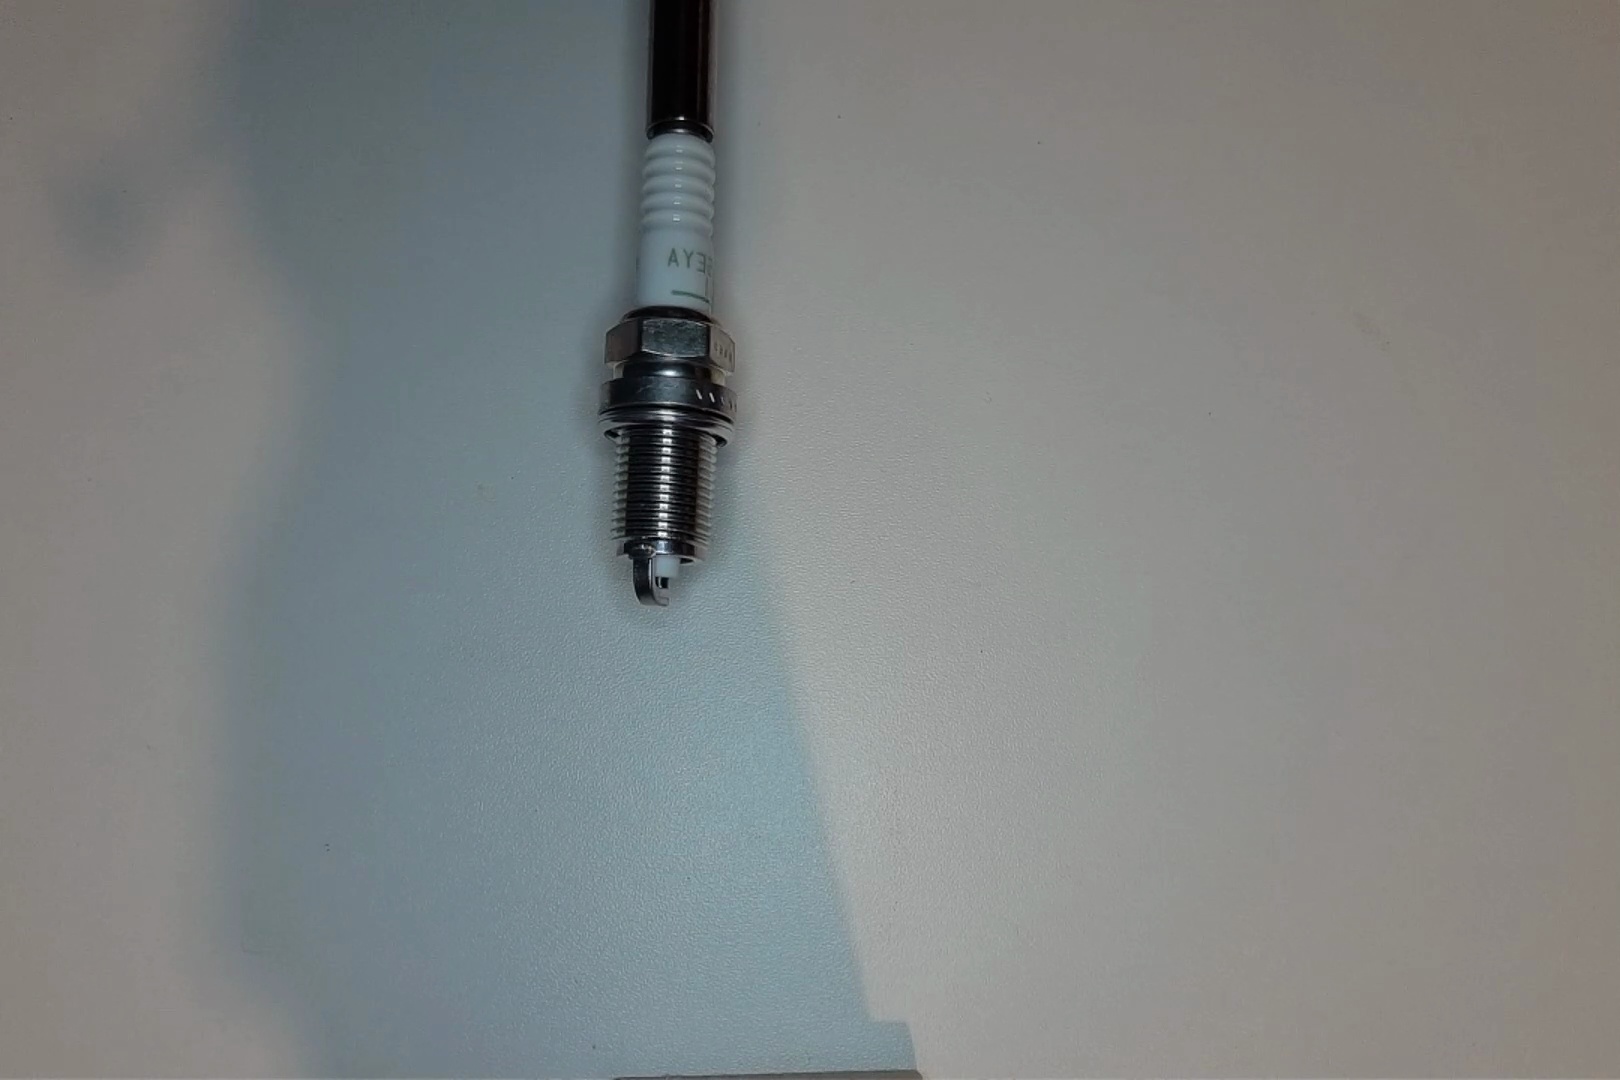
Label: normal